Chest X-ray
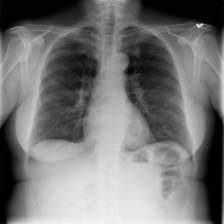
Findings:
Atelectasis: negative
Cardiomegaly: negative
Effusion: negative
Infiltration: positive
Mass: negative
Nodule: negative
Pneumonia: negative
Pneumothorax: negative
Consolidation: negative
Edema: negative
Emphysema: negative
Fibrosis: negative
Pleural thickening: negative
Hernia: negative